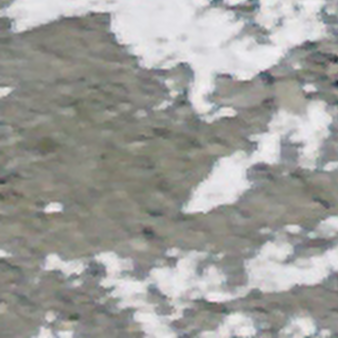
Label: other